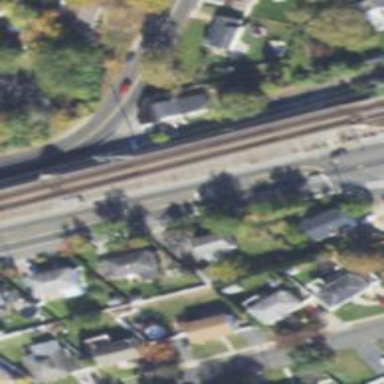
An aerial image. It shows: Railway bridge with electrified rails.